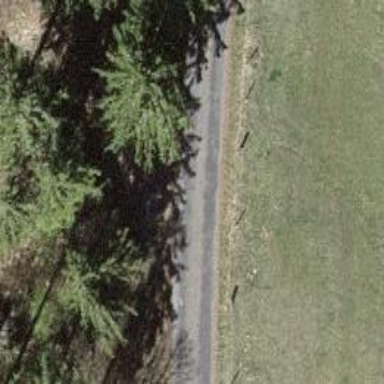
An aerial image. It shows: Path on the ground.